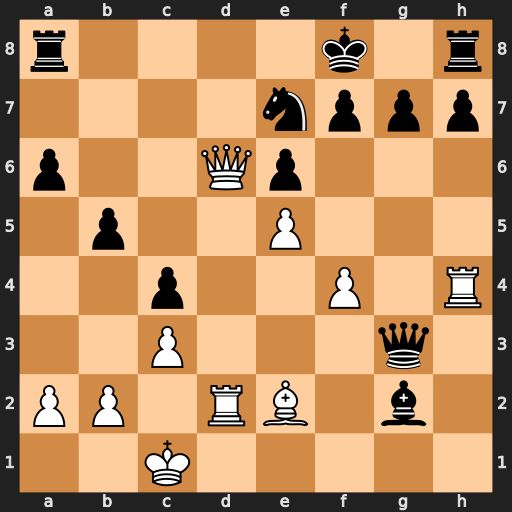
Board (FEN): r4k1r/4nppp/p2Qp3/1p2P3/2p2P1R/2P3q1/PP1RB1b1/2K5
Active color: w
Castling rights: -
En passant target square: -
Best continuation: Qd8+ Rxd8 Rxd8#